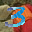
Label: 3